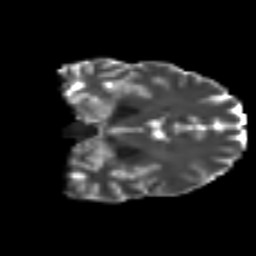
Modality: T2w
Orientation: coronal
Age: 25
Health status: ill
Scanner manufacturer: philips
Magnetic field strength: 3 T
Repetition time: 9 s
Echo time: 0.127 s